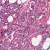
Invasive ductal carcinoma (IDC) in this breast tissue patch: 1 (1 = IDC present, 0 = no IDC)